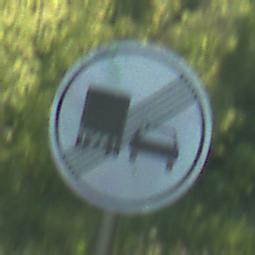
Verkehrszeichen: EndeUeberholverbotKraftfahrzeuge
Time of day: MorningAfternoon
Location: Outdoor (Nature)
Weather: Clear
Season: NotSpecified
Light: Natural